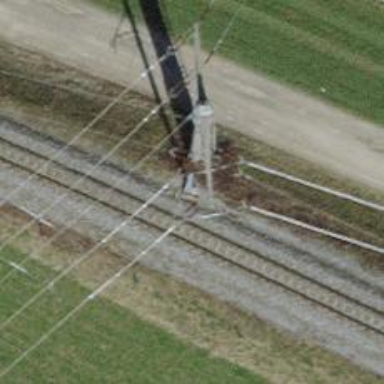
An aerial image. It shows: Power line in the image.